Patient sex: M
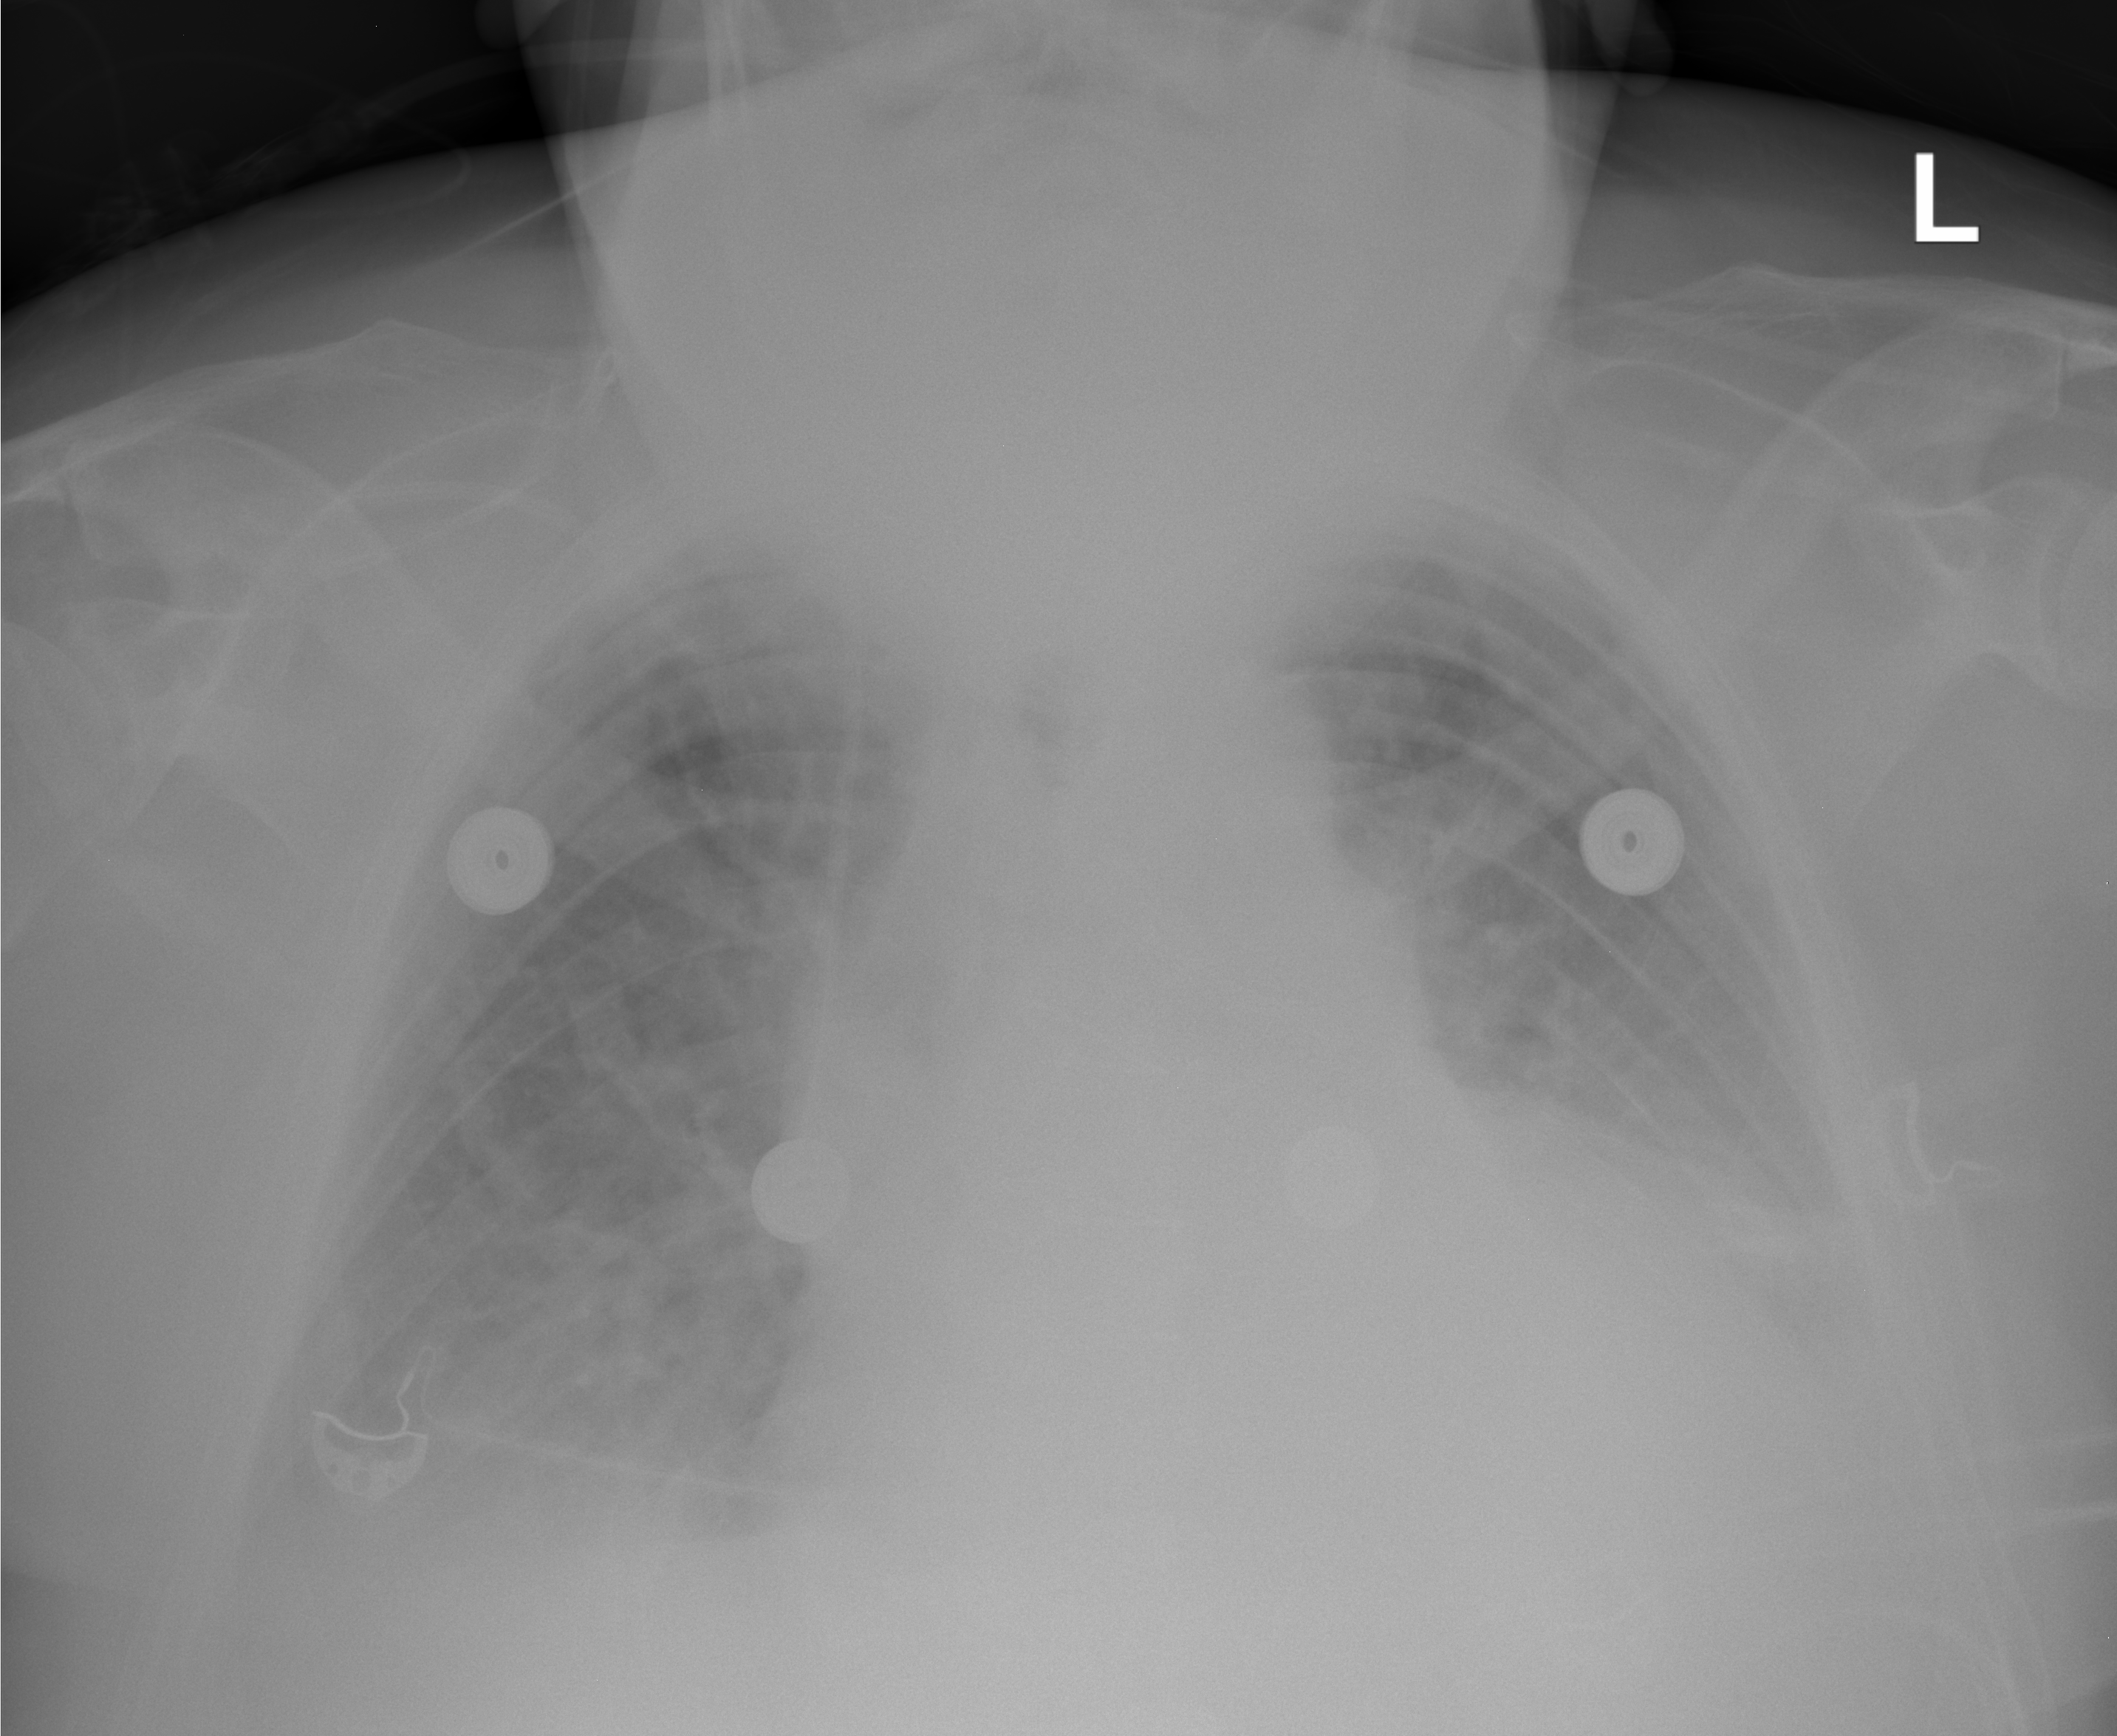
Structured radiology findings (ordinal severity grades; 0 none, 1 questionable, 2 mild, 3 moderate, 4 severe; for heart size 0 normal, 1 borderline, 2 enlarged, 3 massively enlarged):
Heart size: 1
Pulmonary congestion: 2
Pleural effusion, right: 2
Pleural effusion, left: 2
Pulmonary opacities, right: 0
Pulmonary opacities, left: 1
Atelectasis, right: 2
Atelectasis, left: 2